Field crop: tomato
Growth stage: 1
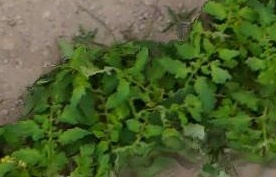
Species: tomato